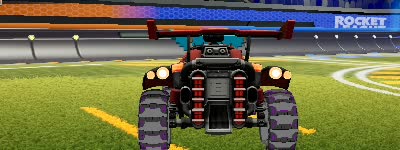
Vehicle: octane